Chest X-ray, PA view. Patient: 61 years old, sex M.
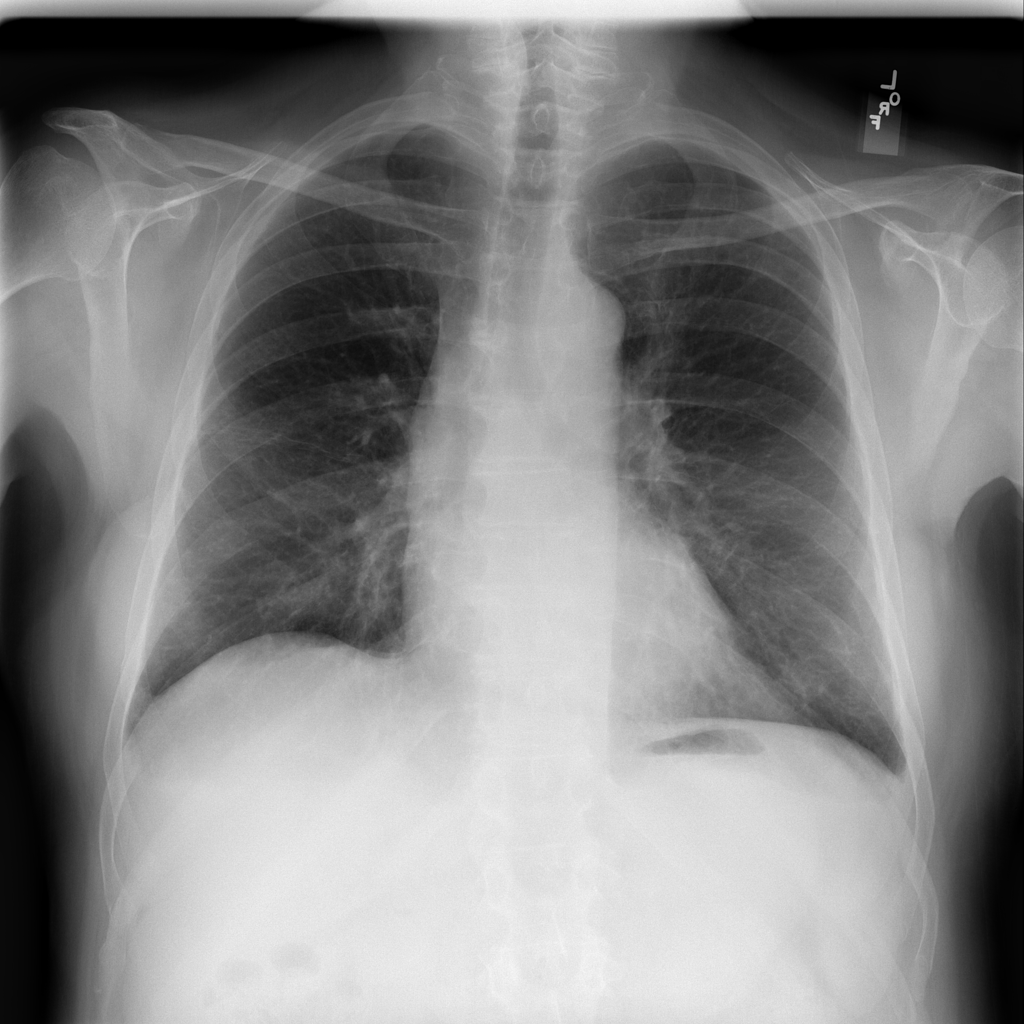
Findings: No Finding